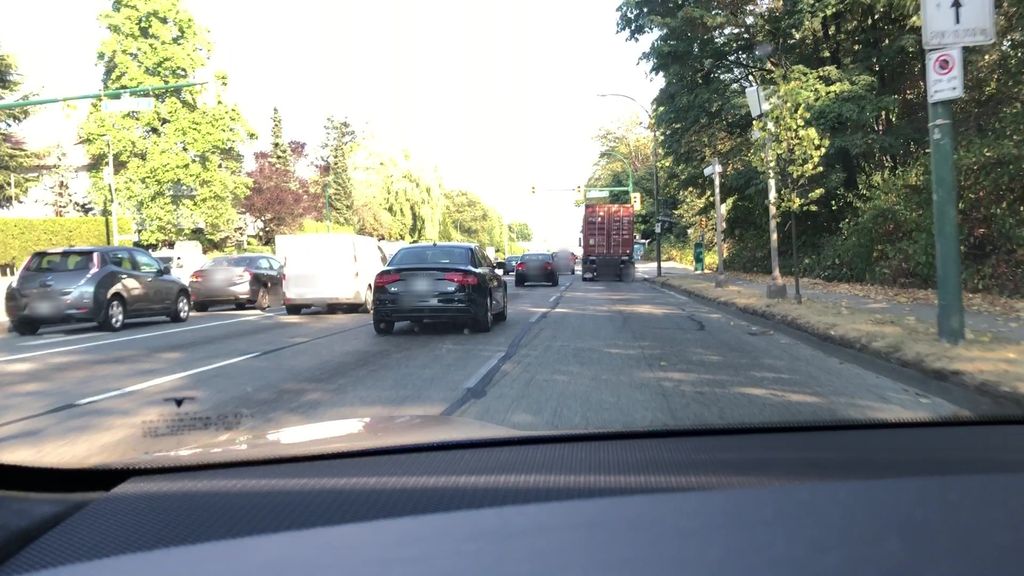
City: vancouver